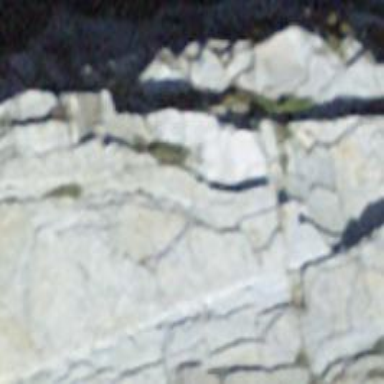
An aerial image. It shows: Cliff in nature.